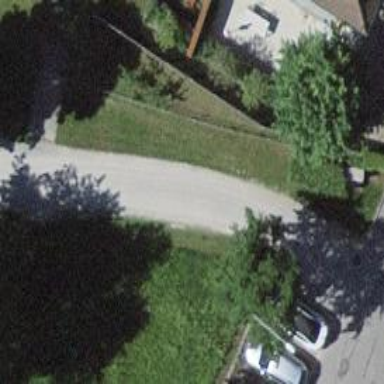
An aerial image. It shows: Footway with fine gravel surface.